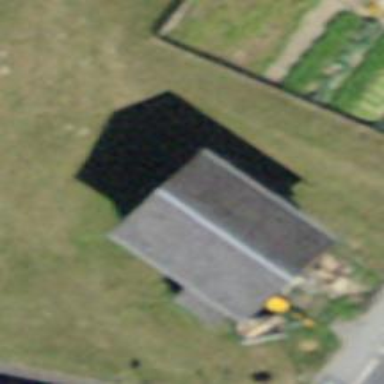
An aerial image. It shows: Shed building.